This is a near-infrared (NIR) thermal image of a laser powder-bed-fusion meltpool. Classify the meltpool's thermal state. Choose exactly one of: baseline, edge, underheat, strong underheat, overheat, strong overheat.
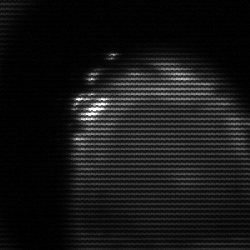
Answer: edge